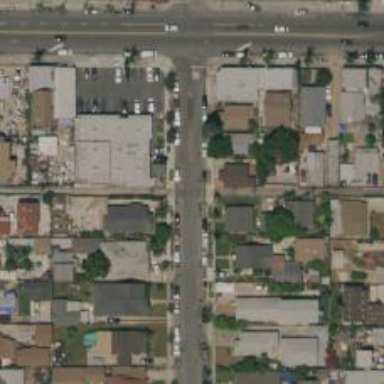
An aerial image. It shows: Alley classified as service road.